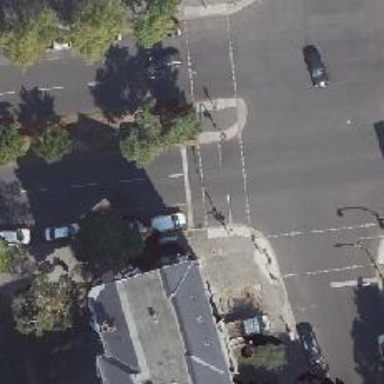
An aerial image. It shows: Road with traffic signals.